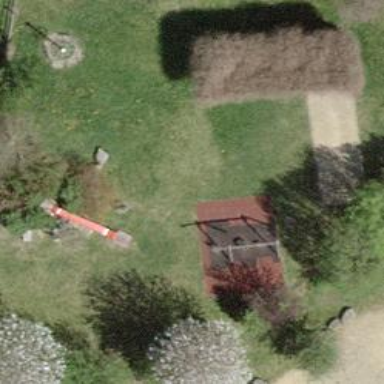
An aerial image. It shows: Playground with playful theme.